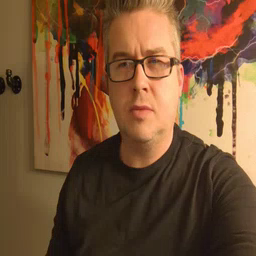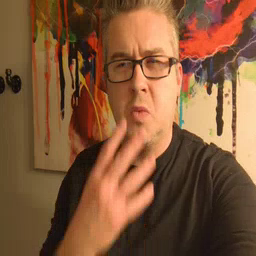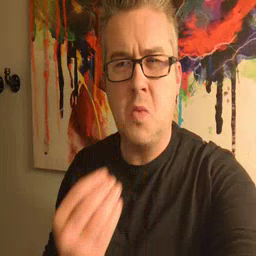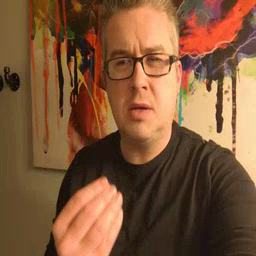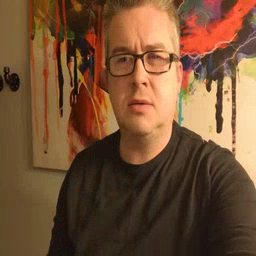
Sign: wet